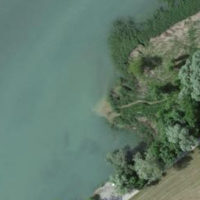
EUNIS habitat code: 15
Species observed at this site:
Aythya ferina